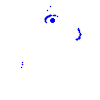
Particle: kaon